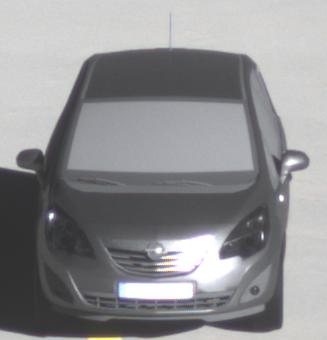
Make: Opel
Model: Meriva 1.4
Detailed model: Meriva (B)
Model produced from: 2010/05
Model produced until: 2013/11
Doors: 5
Color: gray
Road condition: dry road
Daytime: morning or afternoon
Contrast: high contrast